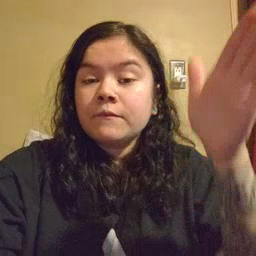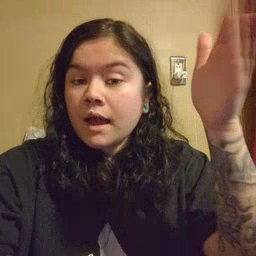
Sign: flag